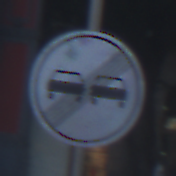
Verkehrszeichen: EndeUeberholverbot
Umgebung: Outdoor, Urban
Tageszeit: SunriseSunset
Wetter: PartlyCloudy
Licht: Natural
Jahreszeit: NotSpecified
Kontrast: LowContrast